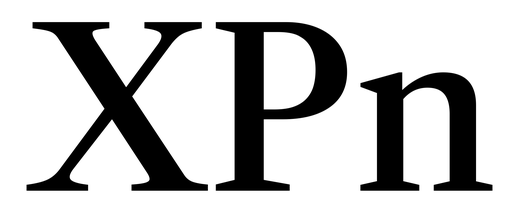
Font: LibreCaslonText_Medium